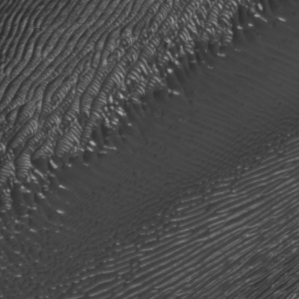
Label: frost